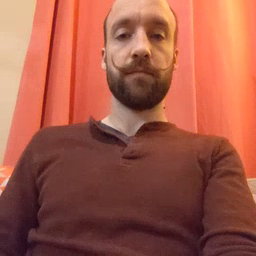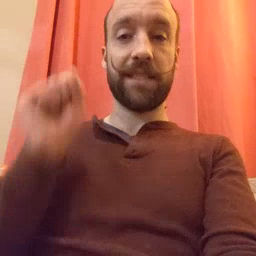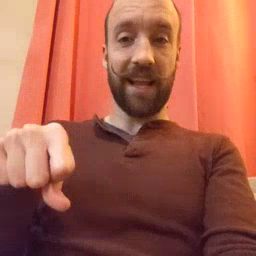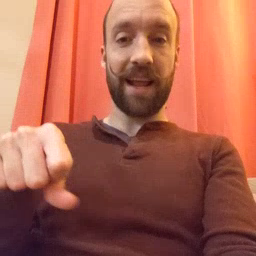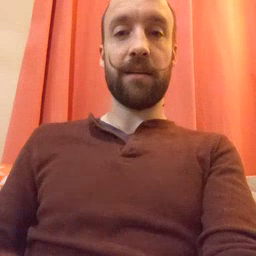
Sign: can